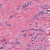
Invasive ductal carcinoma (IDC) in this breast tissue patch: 1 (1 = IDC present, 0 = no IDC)